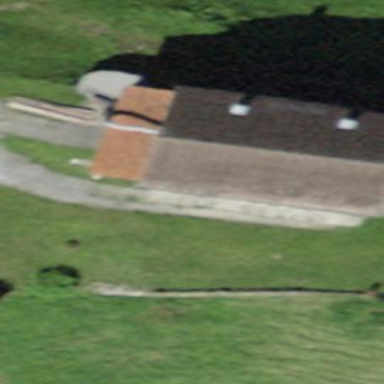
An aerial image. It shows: Farm auxiliary building.